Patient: sex F, age 49
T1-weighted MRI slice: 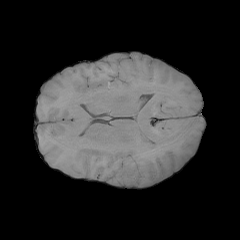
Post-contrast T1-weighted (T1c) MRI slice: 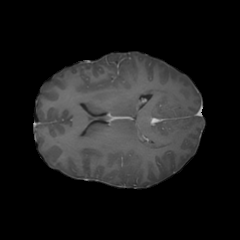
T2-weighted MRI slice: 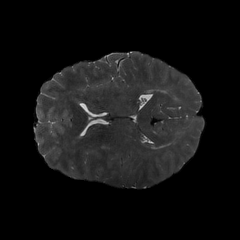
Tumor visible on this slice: yes
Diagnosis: Glioblastoma, IDH-wildtype
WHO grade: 4